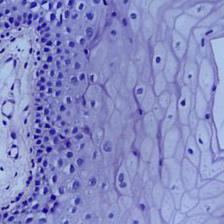
Diagnosis: Normal